Question: I have an input matrix consisting of 1s and 0s and I need to create a new matrix of the same size with all of the cells corresponding to the 0s being numbered 1 to n first and then the cells corresponding to the cells with 1s in them being numbered after the cells with 0 in them.
Any help anybody could offer would be greatly appreciated.

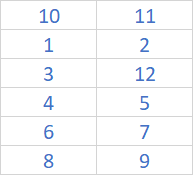
Answer: You can use 'Worksheet.Function.CountIf' to do the whole range in one pass.
'''
Cells.Clear
For i = 1 To 10
For j = 1 To 10
Cells(i, j) = Int(Rnd * 2)
Next j
Next i
no0 = WorksheetFunction.CountIf([a1:j10], 0)
c0 = 1
c1 = 1
For i = 1 To 10
For j = 1 To 10
If Cells(i, j) = 0 Then
Cells(i + 11, j) = c0
c0 = c0 + 1
Else
Cells(i + 11, j) = no0 + c1
c1 = c1 + 1
End If
Next j
Next i
'''
With blanks as well:
'''
Dim no0 As Integer, c0 As Integer, c1 As Integer, i As Integer, j As Integer
Dim arrin(), rng As Range, c As Range
Cells.Clear
Set rng = [E8:H13]
Randomize
For Each c In rng
c.Value = Int(Rnd * 3)
If c.Value = 2 Then c.Value = ""
Next c
arrin = rng
no0 = WorksheetFunction.CountIf(rng, 0)
c0 = 1
c1 = 1
For i = 1 To rng.Rows.Count
For j = 1 To rng.Columns.Count
If arrin(i, j) = "" Then GoTo exitJ
If arrin(i, j) = 0 Then
Cells(i + 7, j + 9) = c0
c0 = c0 + 1
Else
Cells(i + 7, j + 9) = no0 + c1
c1 = c1 + 1
End If
exitJ: Next j
Next i
'''